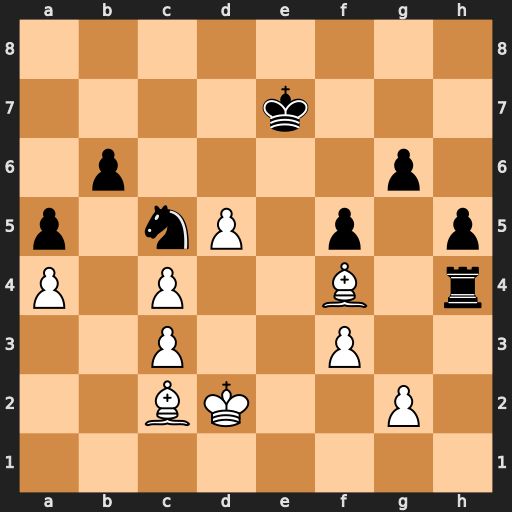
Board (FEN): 8/4k3/1p4p1/p1nP1p1p/P1P2B1r/2P2P2/2BK2P1/8
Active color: w
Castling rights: -
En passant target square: -
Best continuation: Bg5+ Kd6 Bxh4